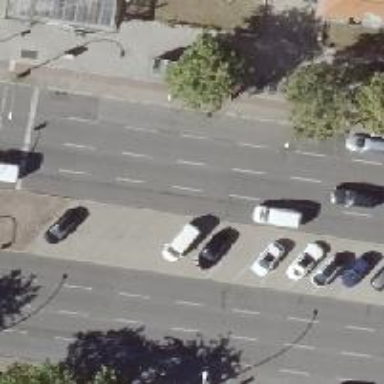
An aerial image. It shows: Public transport stop position.